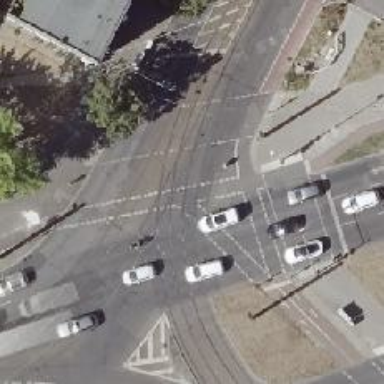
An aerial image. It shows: Tram crossing on the railway.